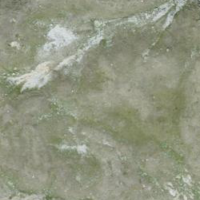
EUNIS habitat code: 31
Species observed at this site:
Saxifraga bryoides
Leontopodium nivale